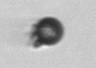
Label: bead